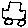
Label: car